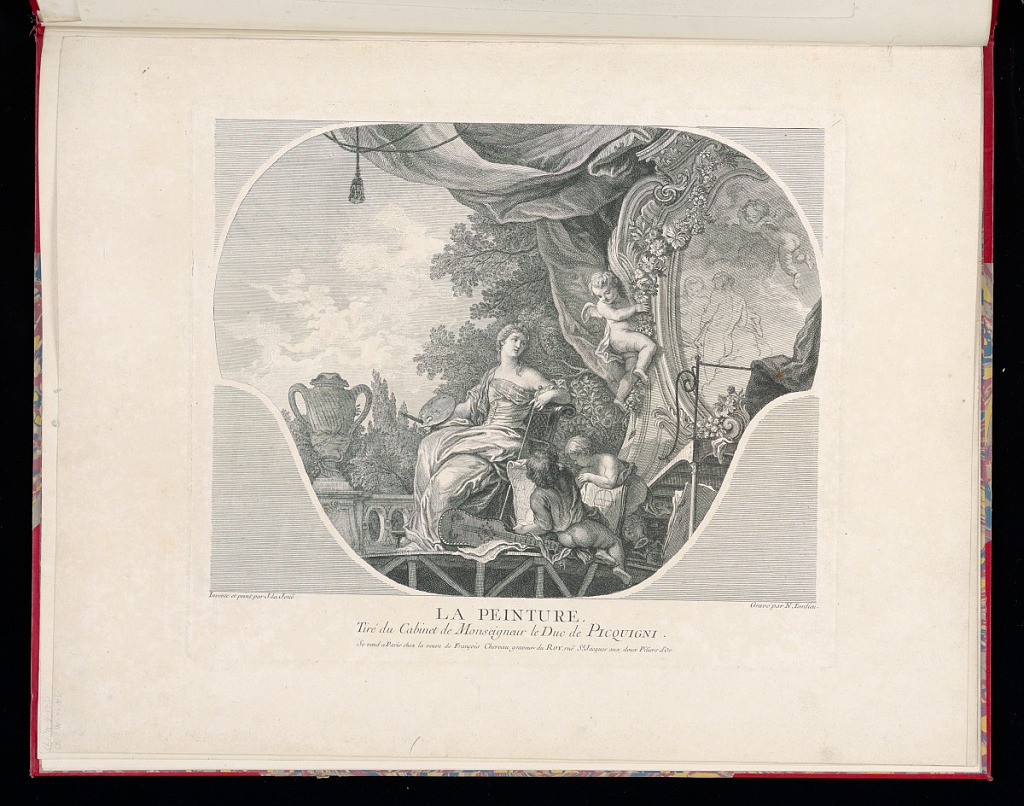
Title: LA PEINTURE
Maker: Jacques de Lajoüe, French, 1687–1761
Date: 1737–1745
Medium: etching and engraving on paper
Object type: Bound print
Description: Print after an overdoor painting of an allegory of painting. A woman is seated on a platform within a landscape holding brushes and a palette. Trees in the background with a balustrade behind her, and a vase on a plinth to her left. Two putti sit at her feet, holding papers with images of bodies and faces, they are surrounded by musical instruments, sheets of music and sculptures. A flying putto is gesturing towards an ornamental rococo frame decorated with palm leaves and garlands of flowers. Within the frame are two male figures in clouds with a flying putto above. A large curtain hangs above to the right. The title is lettered below, and the plate is signed.